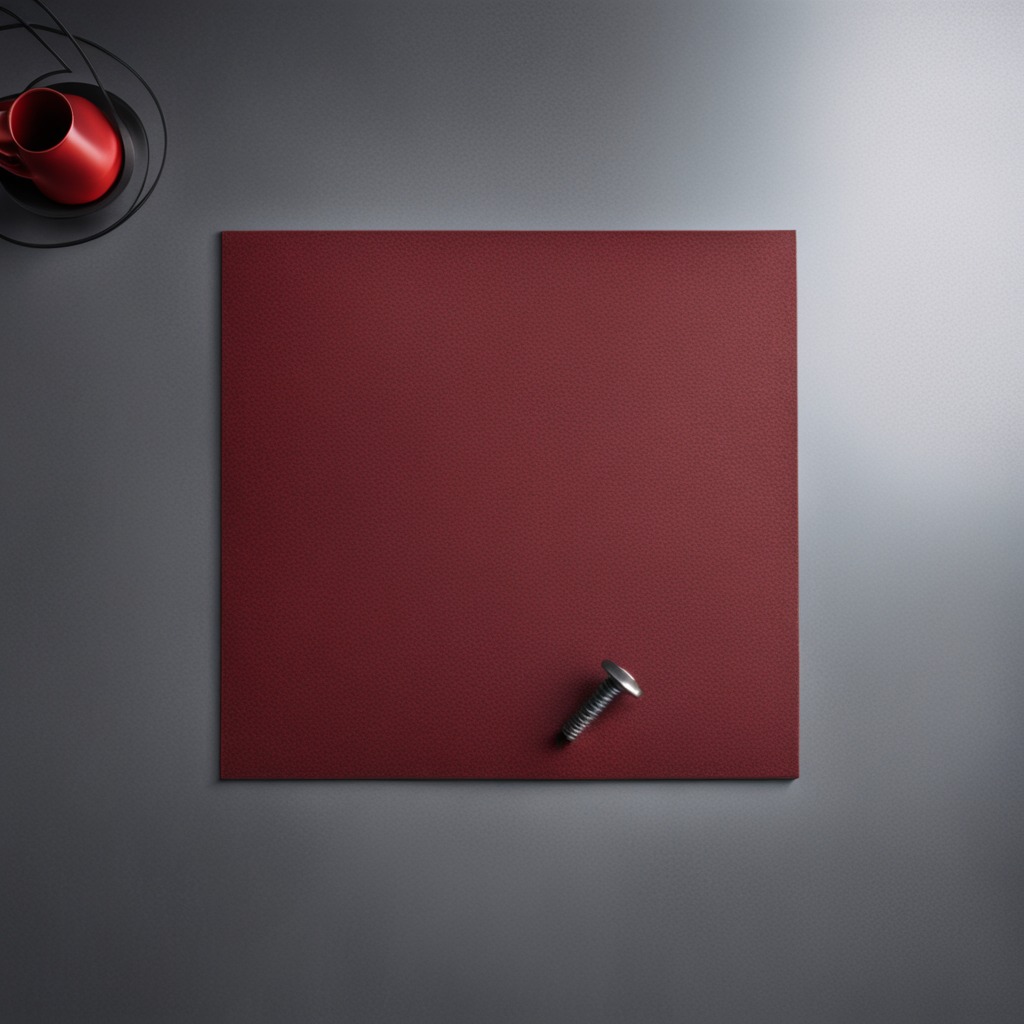
A metal screw lies on a clean granite tabletop covered with a red rubber mat inside a workshop under bright overhead lighting crisp shadows high clarity worn but beneath the mat